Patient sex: F
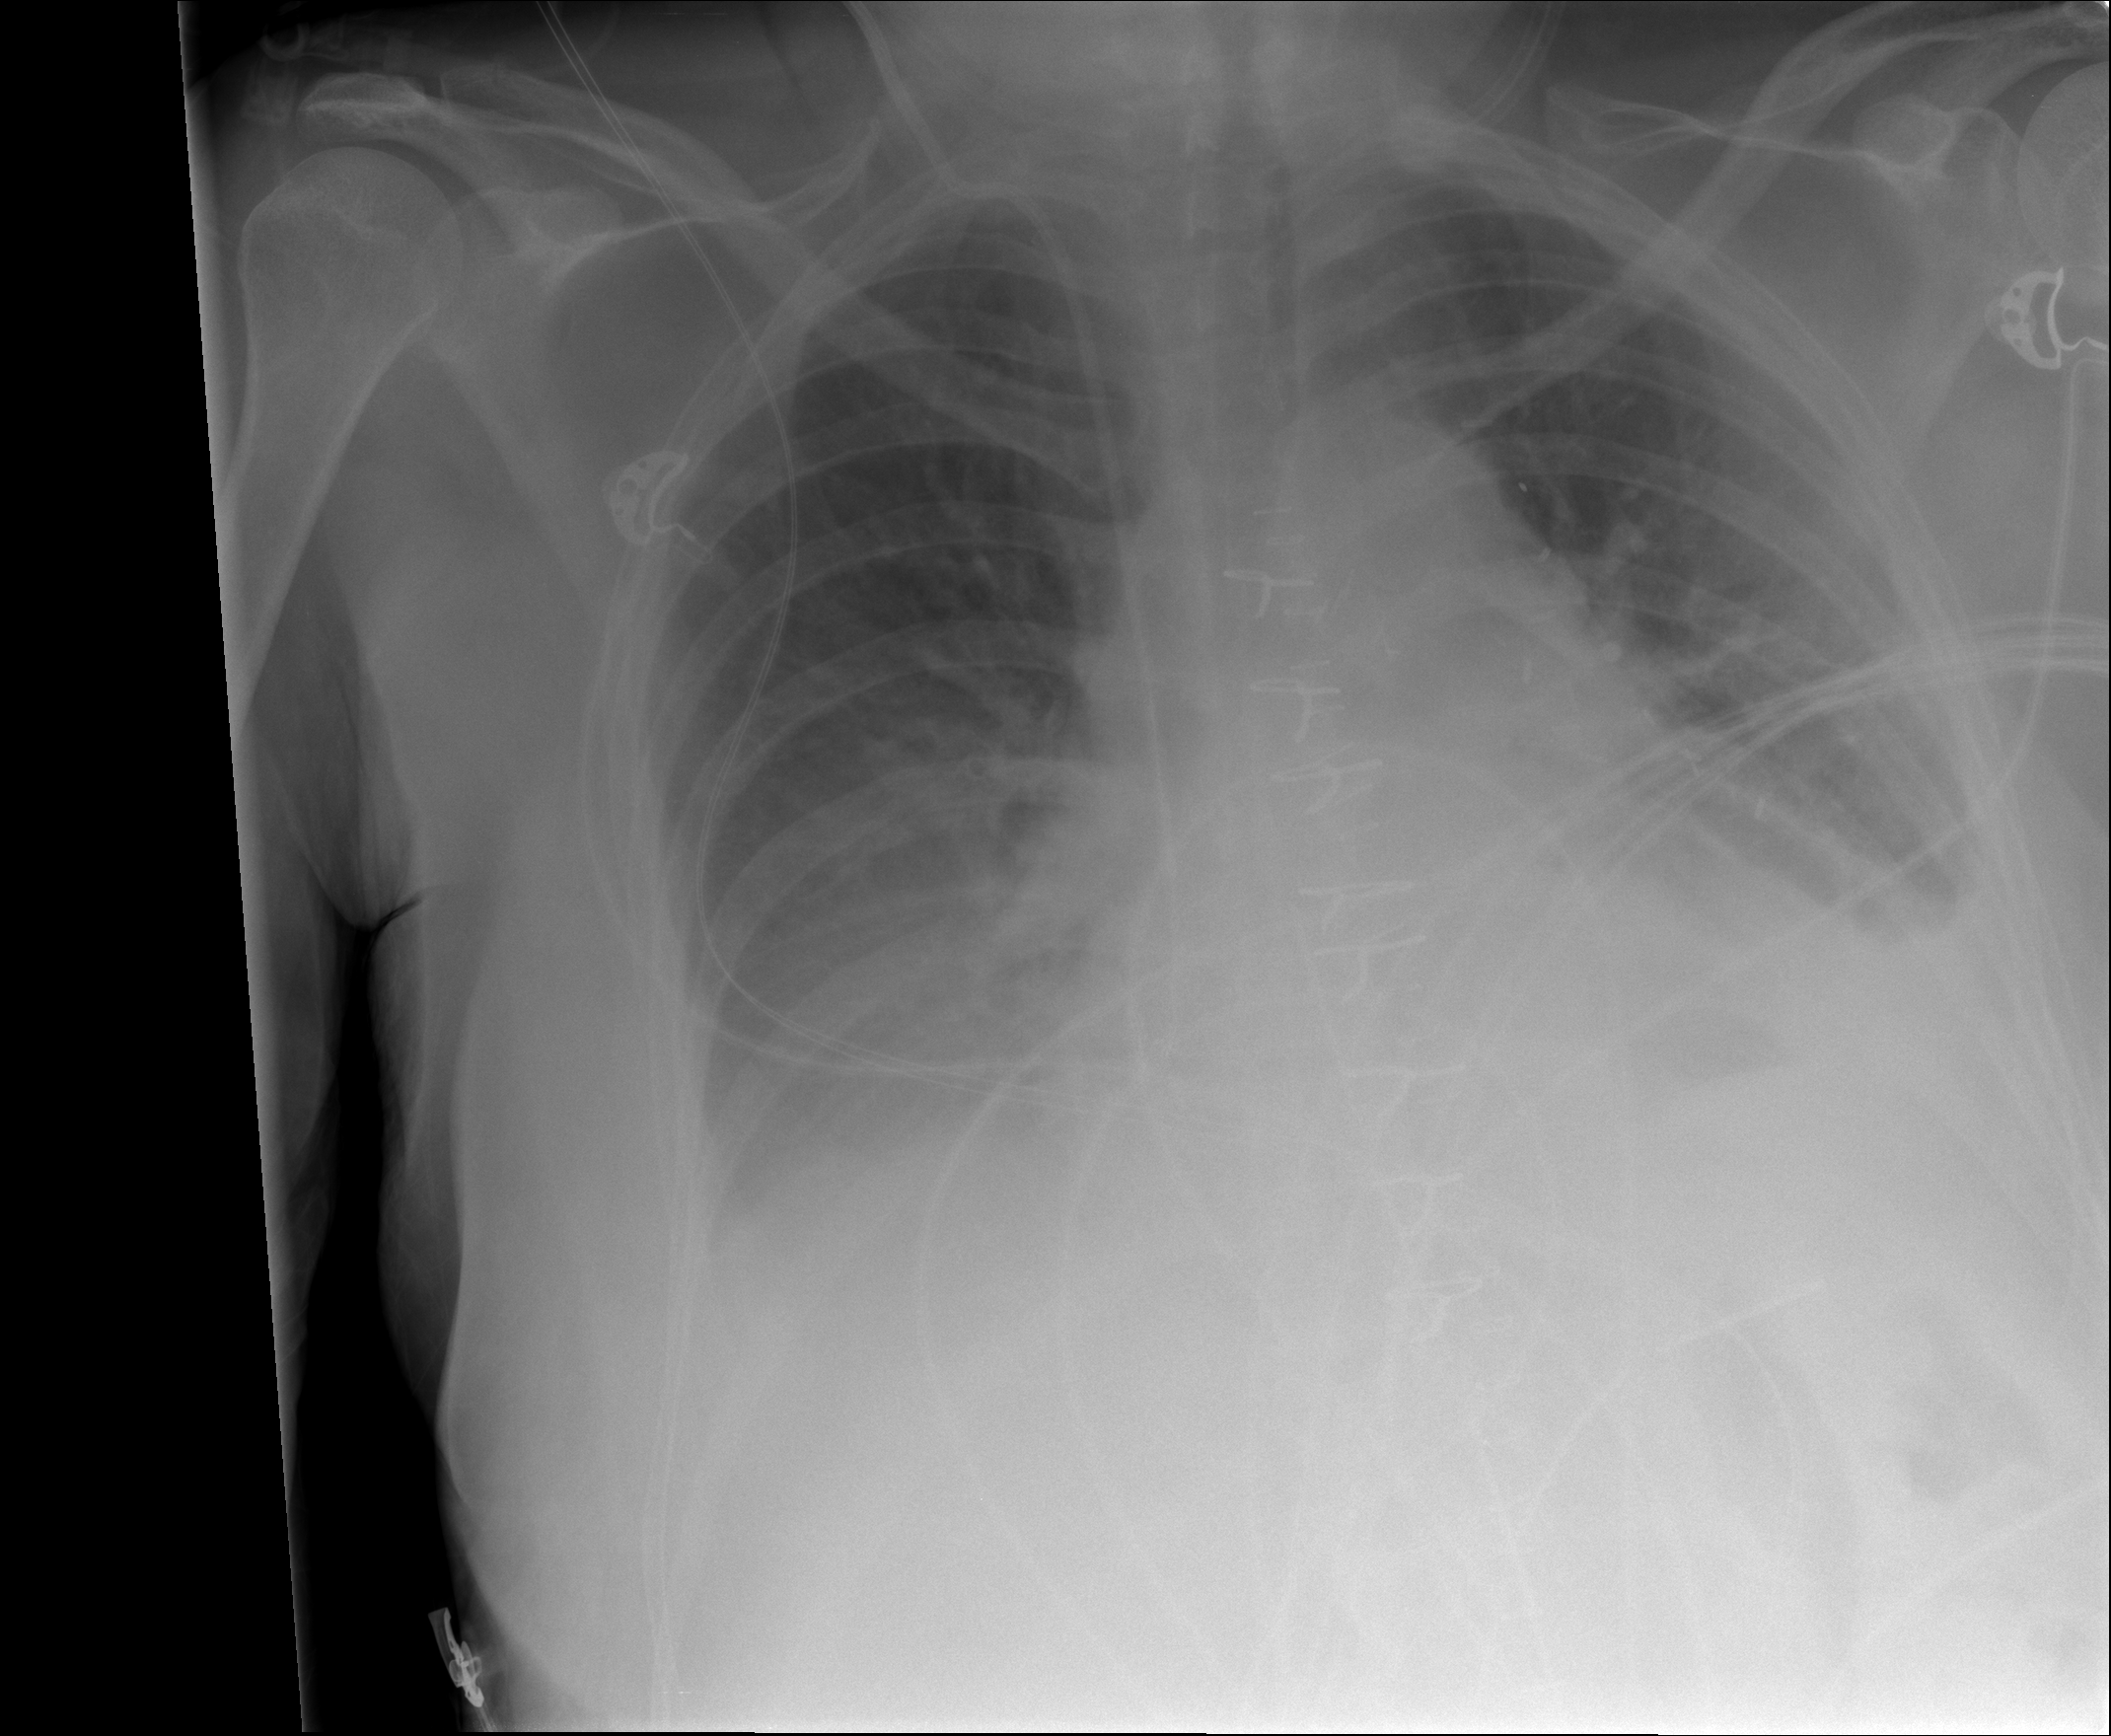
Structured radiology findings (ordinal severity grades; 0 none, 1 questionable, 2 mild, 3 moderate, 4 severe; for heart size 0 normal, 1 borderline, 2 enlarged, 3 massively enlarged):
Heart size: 1
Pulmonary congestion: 1
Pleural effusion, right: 2
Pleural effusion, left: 2
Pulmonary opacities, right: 0
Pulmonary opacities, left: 0
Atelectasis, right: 2
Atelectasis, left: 2